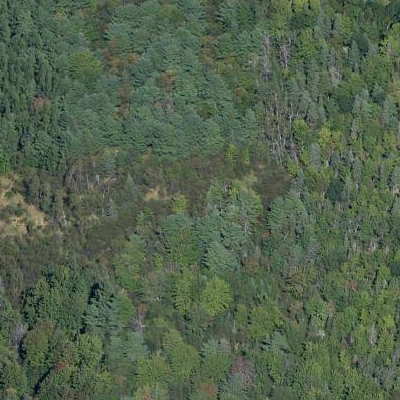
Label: Forest